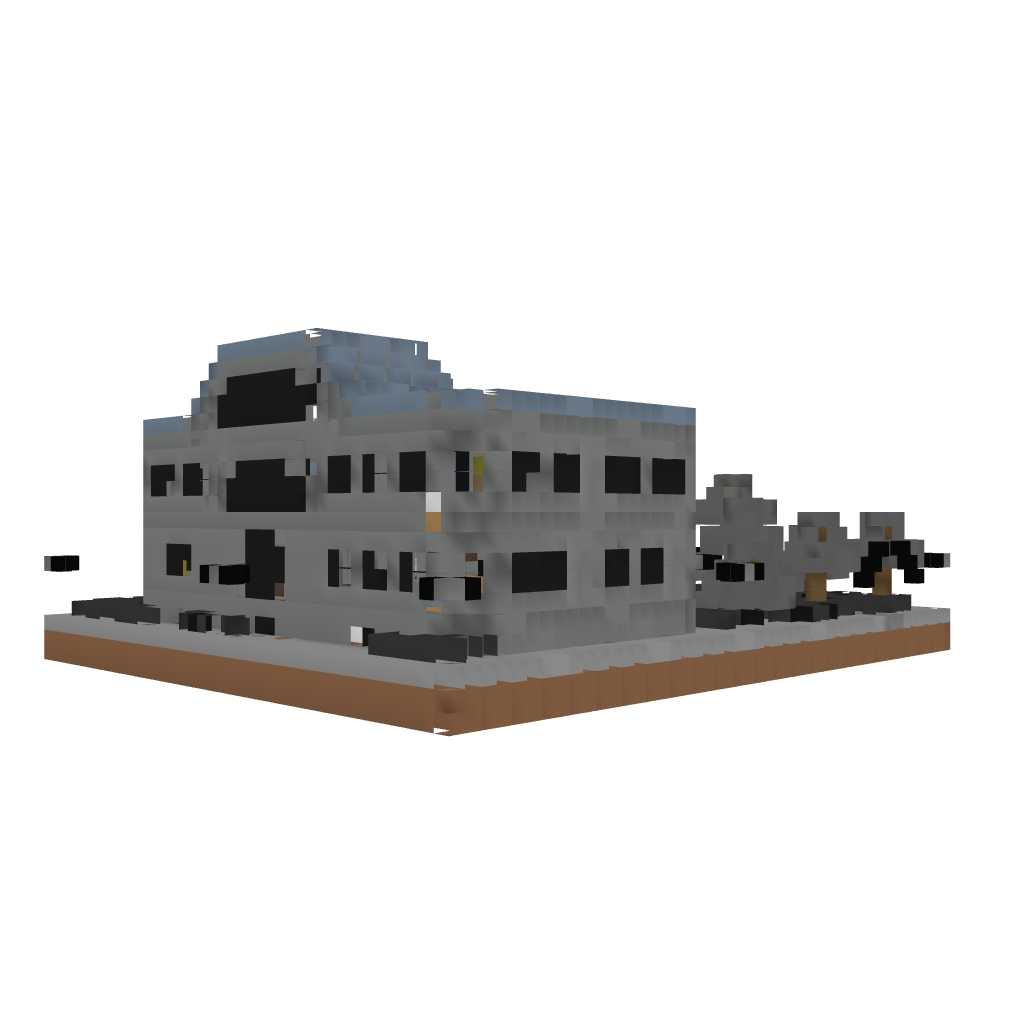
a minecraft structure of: Classic Villa